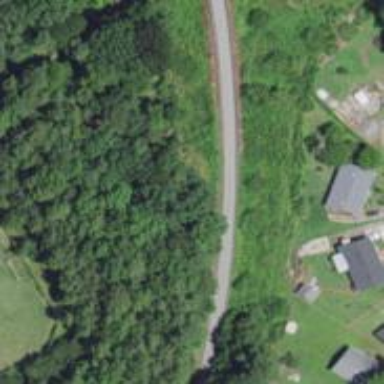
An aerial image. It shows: Asphalt cycleway beside abandoned railway.